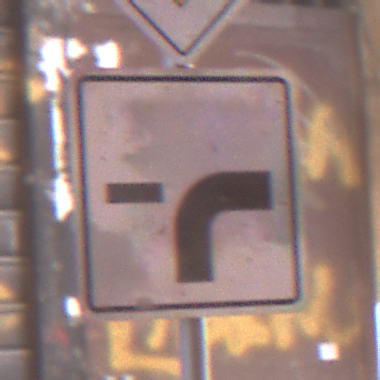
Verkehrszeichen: VerlaufVorfahrtsstrasse9
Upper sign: Vorfahrtsstrasse
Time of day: MorningAfternoon
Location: Outdoor (Urban)
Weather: Clear
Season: NotSpecified
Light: Natural